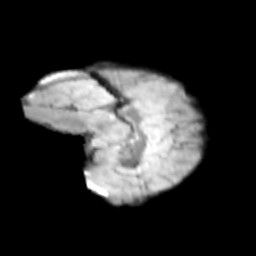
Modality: T2w
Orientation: sagittal
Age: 11
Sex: female
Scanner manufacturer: siemens
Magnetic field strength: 3 T
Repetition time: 3.8 s
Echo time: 0.07 s